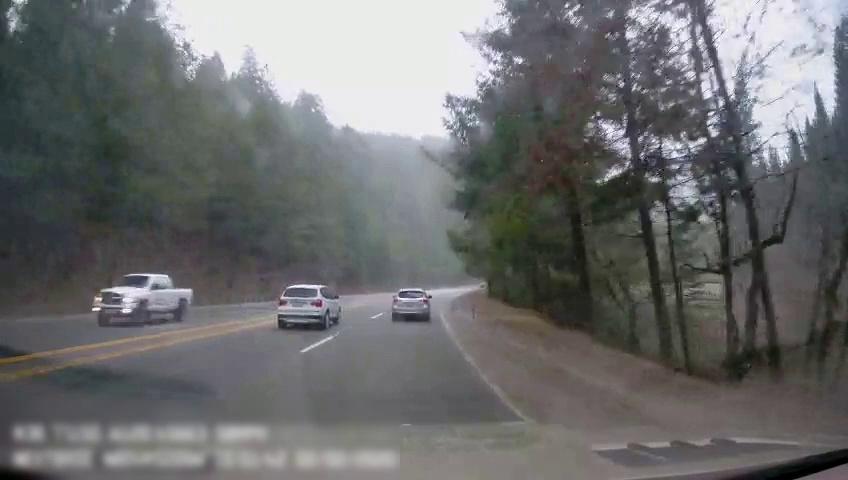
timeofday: Day
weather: Cloudy
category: Drivable Space
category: Vehicles | SUV
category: Vehicles | Truck
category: Vehicles | SUV
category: Lanes | Current Lane
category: Lanes | Current Lane
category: Lanes | Opposite Lane
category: Lanes | Alternate Lane
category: Lanes | Alternate Lane
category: Lanes | Alternate Lane